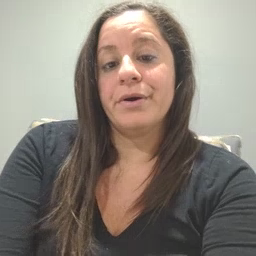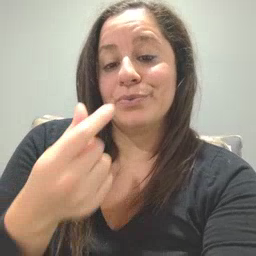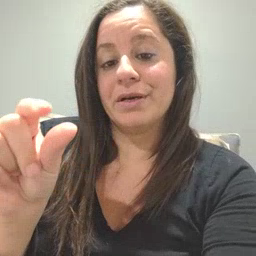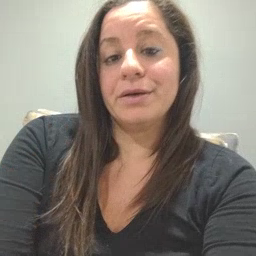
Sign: green